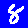
Digit: 8